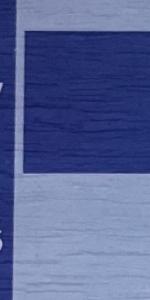
Label: Empty